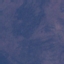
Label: HerbaceousVegetation